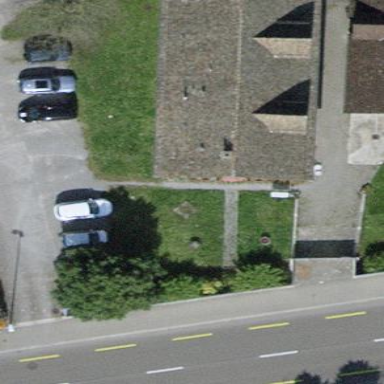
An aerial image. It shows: Gabled roofed apartment building with brown roof.